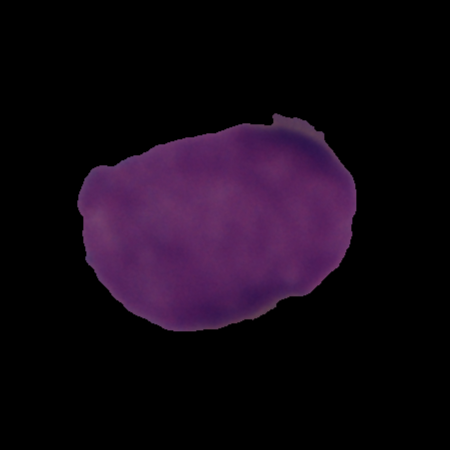
Label: cancer